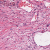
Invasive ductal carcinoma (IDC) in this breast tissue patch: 1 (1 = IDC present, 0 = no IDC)